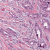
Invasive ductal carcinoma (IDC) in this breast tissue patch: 1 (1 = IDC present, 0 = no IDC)